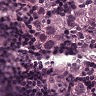
Metastatic tissue present: yes